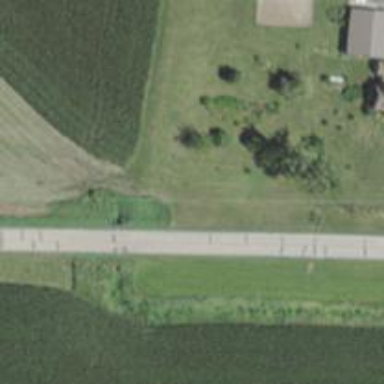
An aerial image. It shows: Tertiary road.